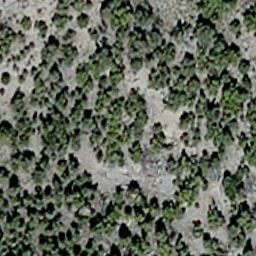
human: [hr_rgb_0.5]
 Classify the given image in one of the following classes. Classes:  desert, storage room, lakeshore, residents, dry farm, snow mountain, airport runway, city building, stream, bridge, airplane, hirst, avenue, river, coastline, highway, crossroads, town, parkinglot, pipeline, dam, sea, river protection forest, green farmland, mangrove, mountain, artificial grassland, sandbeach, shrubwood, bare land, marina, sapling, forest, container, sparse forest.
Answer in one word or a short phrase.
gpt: sparse forest